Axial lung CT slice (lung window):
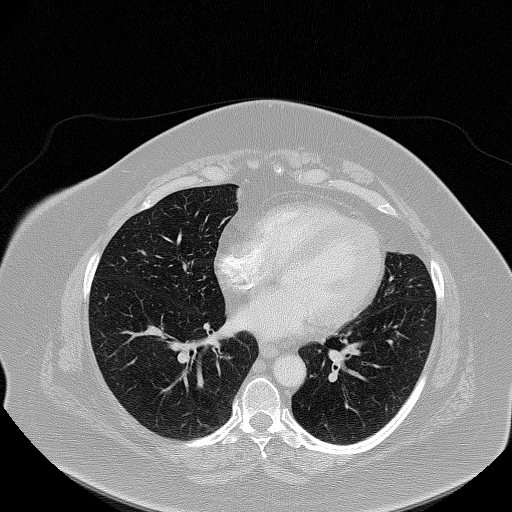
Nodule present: no